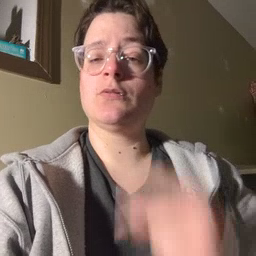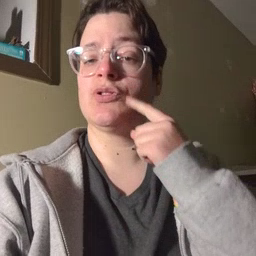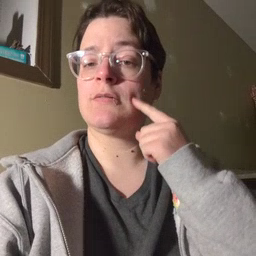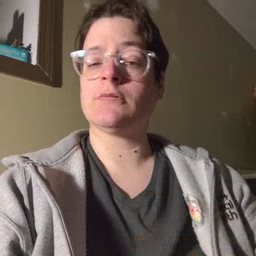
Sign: cheek